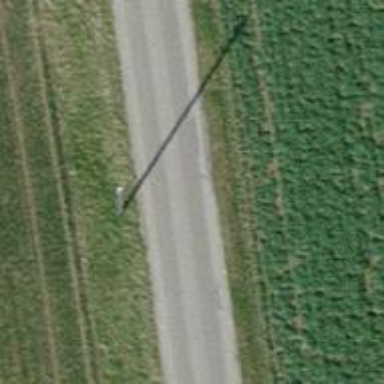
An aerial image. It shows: Straight power pole with straightforward line management.